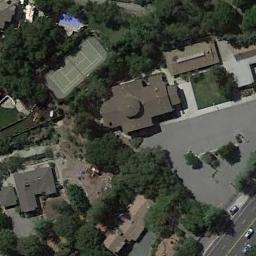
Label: tennis_court